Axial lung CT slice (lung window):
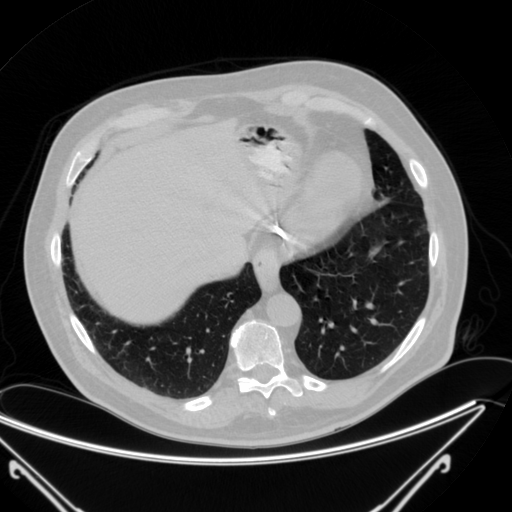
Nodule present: no